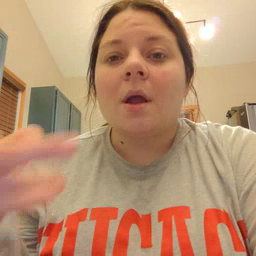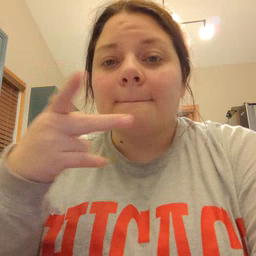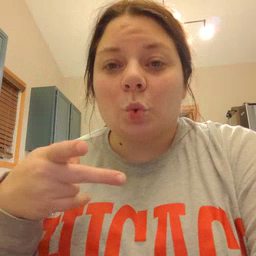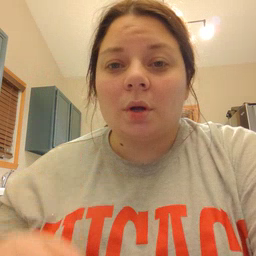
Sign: pool